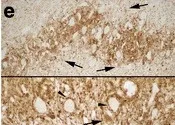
Degenerative changes in the patient's dentate nucleus (b, d, f, h) compared with a control (a, c, e, g) with LH&E stain (a-d), GAD immunostain (e-f) and calbindinD28k immunostain (g-h). A, b Myelin pallor in the patient's amiculum (a) and hilum (h) of the dentate nucleus. C, d Dentate neuronal density is normal, although the soma of these neurons was often atrophic (d). Marked reduction of afferent synaptic density from Purkinje cells in dentate demonstrated by GAD (e, f) and calbinidinD28k immunostain (g, h). And . 50 mum,. Bottom panel).
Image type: pathology (immunostaining)